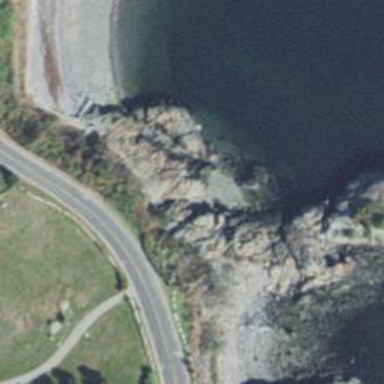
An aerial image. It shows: Natural cliff.